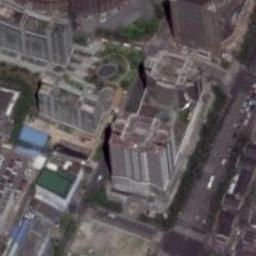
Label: commercial_area